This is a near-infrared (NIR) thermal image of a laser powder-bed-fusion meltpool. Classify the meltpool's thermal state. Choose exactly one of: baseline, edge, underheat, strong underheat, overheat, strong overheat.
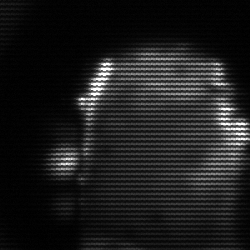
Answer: baseline